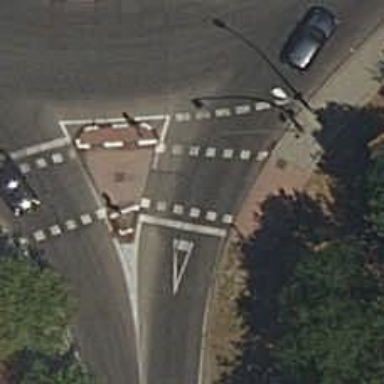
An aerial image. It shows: Road with traffic signals at crossing.